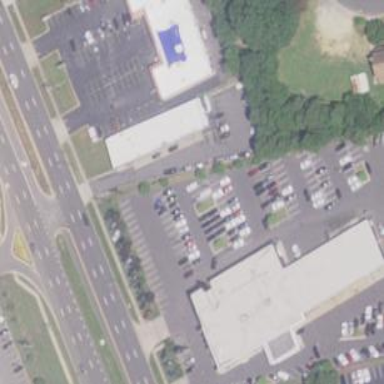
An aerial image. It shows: Building housing car shop.